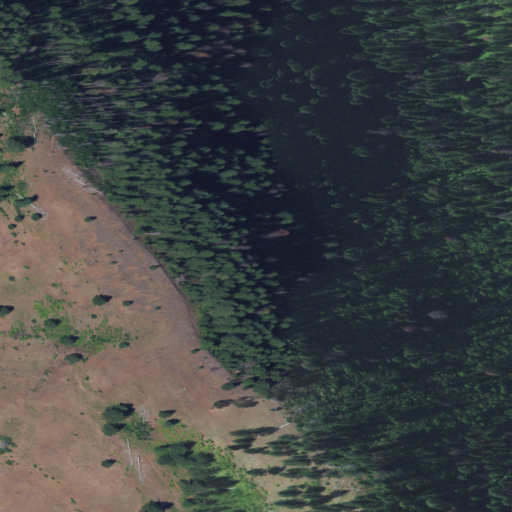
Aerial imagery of ridge(s) in Oregon named Low Ridge containing evergreen forest, shrub, and grassland